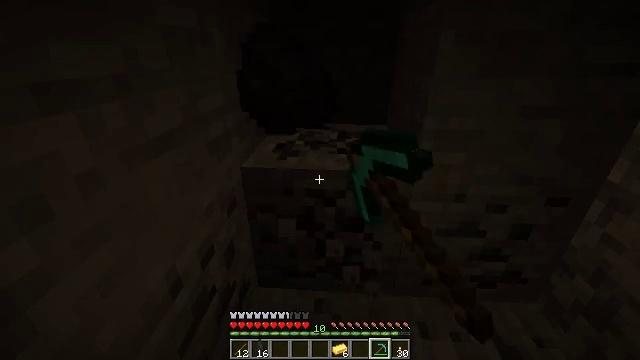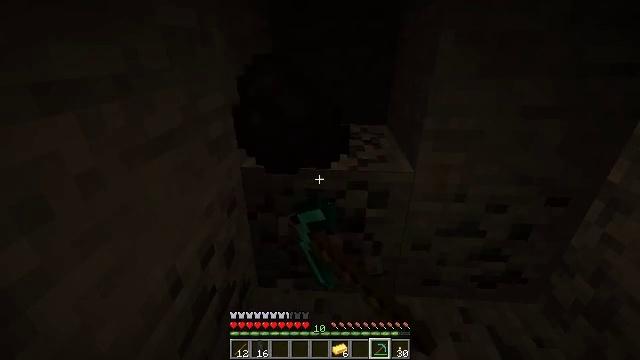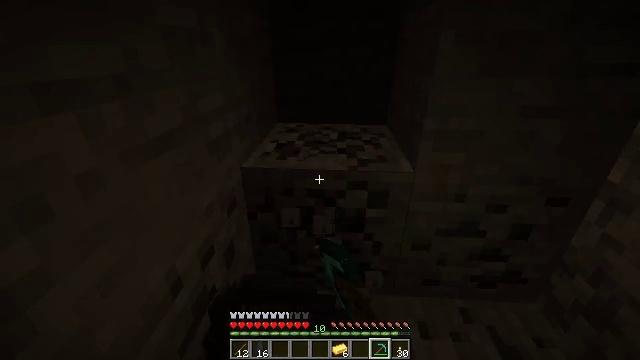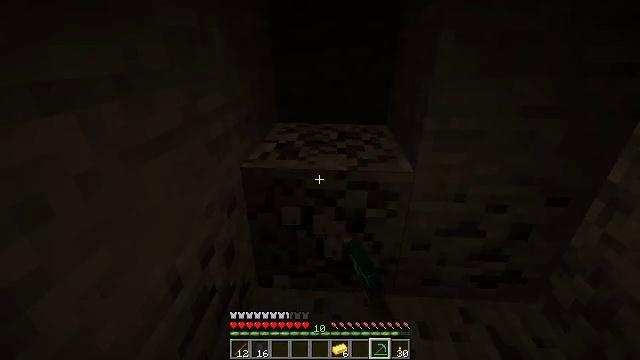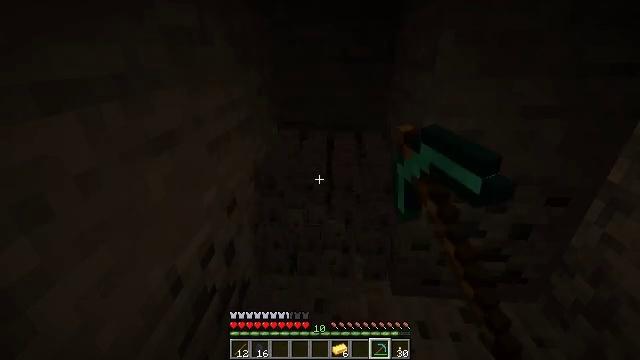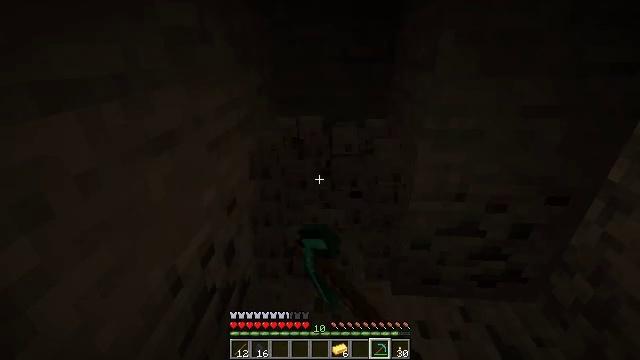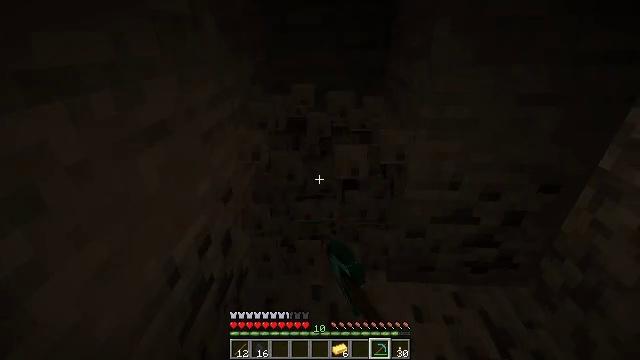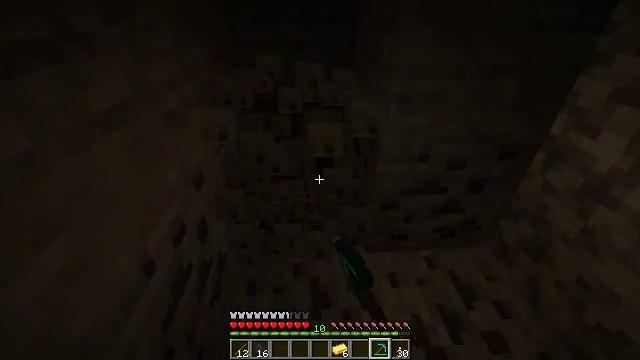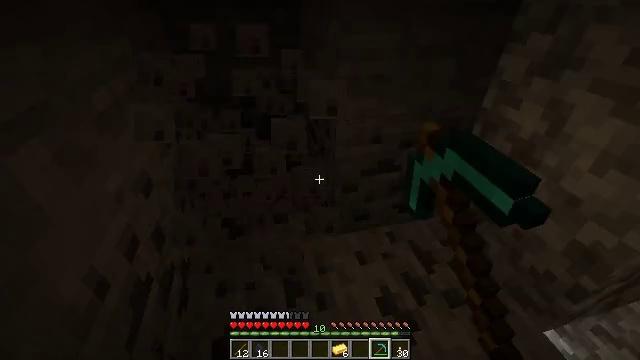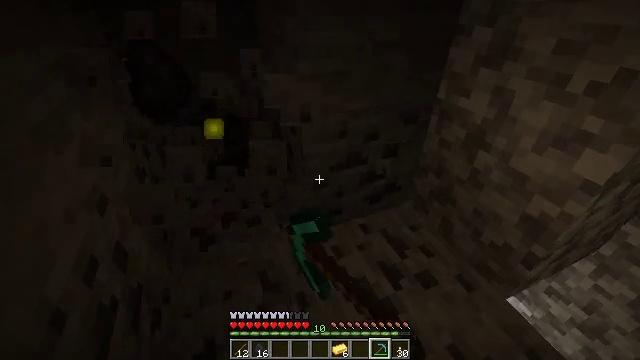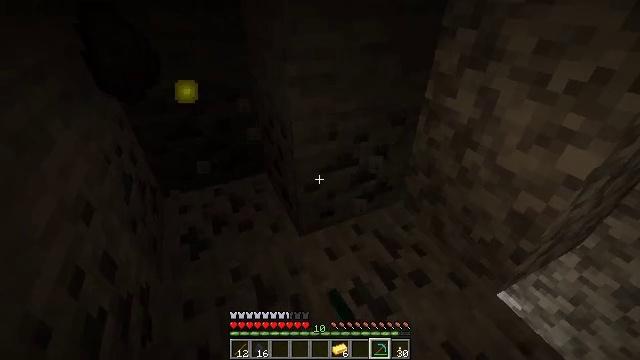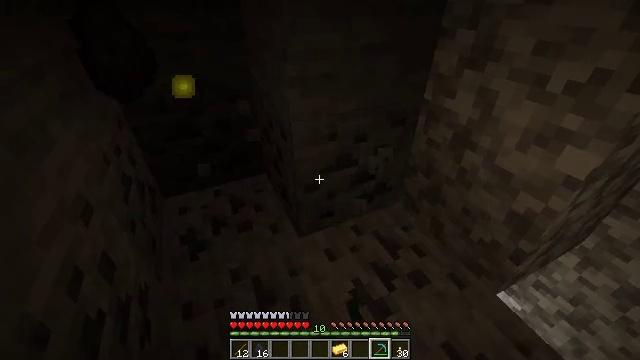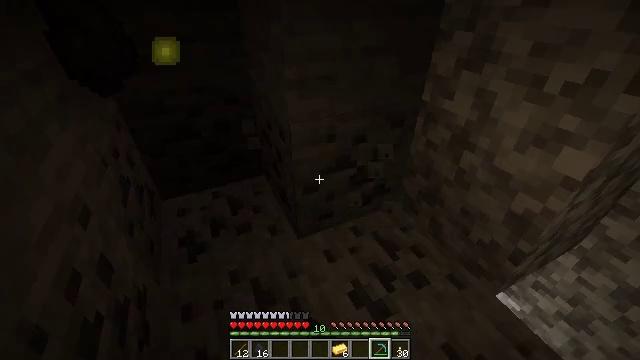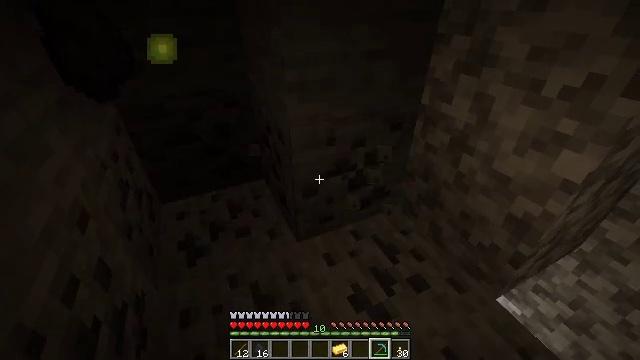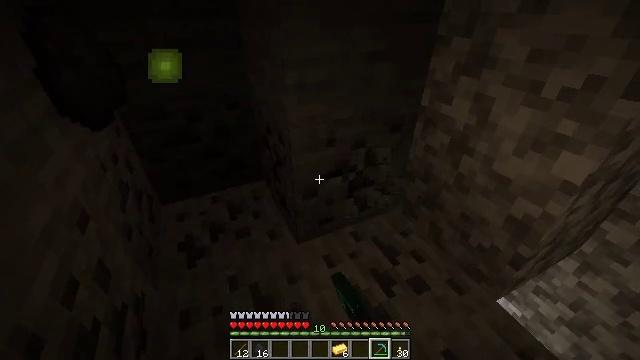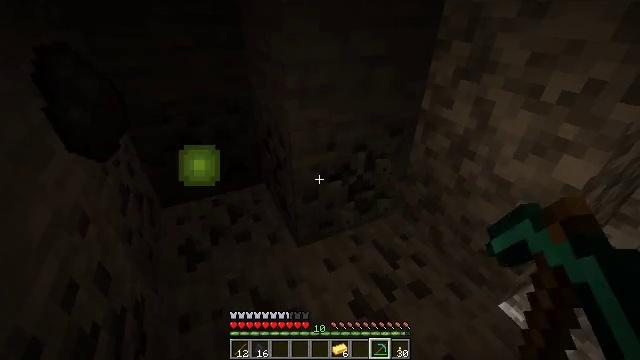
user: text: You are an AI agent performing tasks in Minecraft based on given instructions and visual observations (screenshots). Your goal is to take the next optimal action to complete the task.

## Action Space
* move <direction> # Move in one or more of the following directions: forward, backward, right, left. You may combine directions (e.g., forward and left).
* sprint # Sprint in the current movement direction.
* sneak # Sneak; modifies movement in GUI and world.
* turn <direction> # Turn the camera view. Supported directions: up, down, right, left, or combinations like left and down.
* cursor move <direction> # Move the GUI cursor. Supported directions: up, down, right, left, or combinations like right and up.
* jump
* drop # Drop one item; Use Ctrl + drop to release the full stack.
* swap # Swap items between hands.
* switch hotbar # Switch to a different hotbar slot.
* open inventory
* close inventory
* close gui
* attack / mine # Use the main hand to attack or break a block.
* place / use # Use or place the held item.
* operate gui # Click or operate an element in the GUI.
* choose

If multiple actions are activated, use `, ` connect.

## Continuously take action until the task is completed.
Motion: motion action
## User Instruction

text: Extract coal from the ore block.
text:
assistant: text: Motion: attack / mine
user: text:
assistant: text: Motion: attack / mine
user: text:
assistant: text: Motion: attack / mine
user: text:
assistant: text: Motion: attack / mine
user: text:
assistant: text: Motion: attack / mine
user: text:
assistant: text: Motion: turn right and down, attack / mine
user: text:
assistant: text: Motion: turn right and down, attack / mine
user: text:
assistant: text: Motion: turn right and down, attack / mine
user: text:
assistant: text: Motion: turn right, attack / mine
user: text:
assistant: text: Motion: turn right, attack / mine
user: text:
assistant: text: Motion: attack / mine
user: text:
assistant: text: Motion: attack / mine
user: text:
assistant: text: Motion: attack / mine
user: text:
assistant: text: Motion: attack / mine
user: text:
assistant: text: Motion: attack / mine
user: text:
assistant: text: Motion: attack / mine
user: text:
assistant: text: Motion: attack / mine
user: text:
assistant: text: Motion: attack / mine
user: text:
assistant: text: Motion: attack / mine
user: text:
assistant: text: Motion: attack / mine
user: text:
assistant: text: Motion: attack / mine
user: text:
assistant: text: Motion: attack / mine
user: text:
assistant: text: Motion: attack / mine
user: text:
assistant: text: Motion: attack / mine
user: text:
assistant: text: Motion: attack / mine
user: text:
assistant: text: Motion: attack / mine
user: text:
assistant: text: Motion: turn left and down, attack / mine
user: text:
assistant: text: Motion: turn left and down, attack / mine
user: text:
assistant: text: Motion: turn left and down, attack / mine
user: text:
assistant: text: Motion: turn left and down, attack / mine